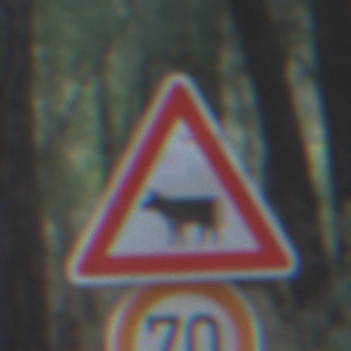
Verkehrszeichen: ViehtriebRechts
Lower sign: Geschwindigkeit70
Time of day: SunriseSunset
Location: Outdoor (Nature)
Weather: NotSpecified
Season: Autumn
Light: Natural